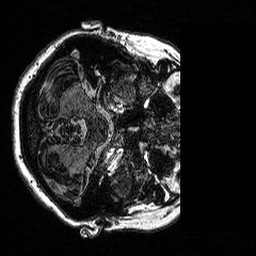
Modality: MP2RAGE
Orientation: axial
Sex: female
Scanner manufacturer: siemens
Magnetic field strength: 3 T
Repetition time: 5 s
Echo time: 0.00292 s